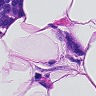
Metastatic tissue present: yes